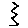
Label: zigzag